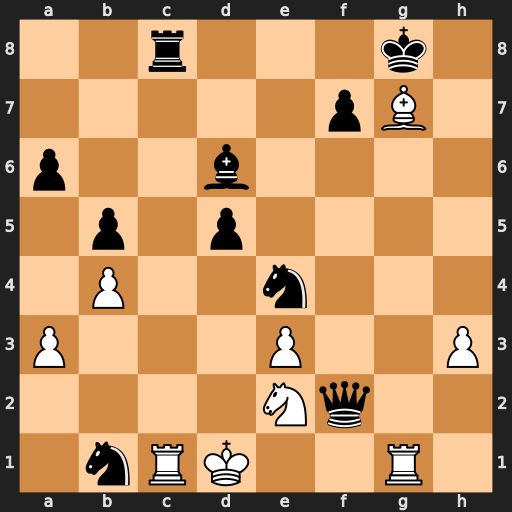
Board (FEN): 2r3k1/5pB1/p2b4/1p1p4/1P2n3/P3P2P/4Nq2/1nRK2R1
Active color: w
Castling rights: -
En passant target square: -
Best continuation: Rxc8+ Bf8 Rxf8+ Kh7 Rh8#